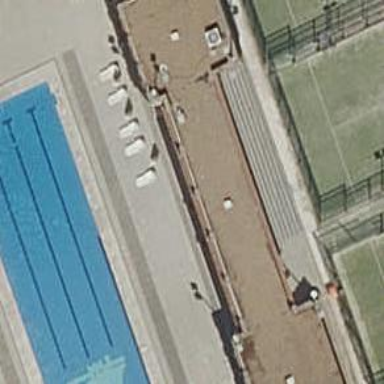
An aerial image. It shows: Swimming pool located in leisure land.